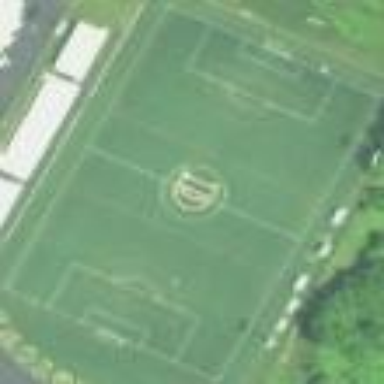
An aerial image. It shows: Artificial turf soccer pitch for leisure land.